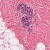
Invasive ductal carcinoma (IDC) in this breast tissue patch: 0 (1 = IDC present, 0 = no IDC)